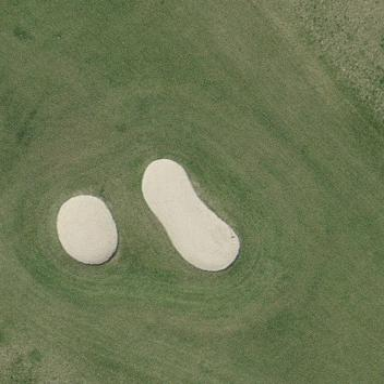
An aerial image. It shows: Bunker on golf course.